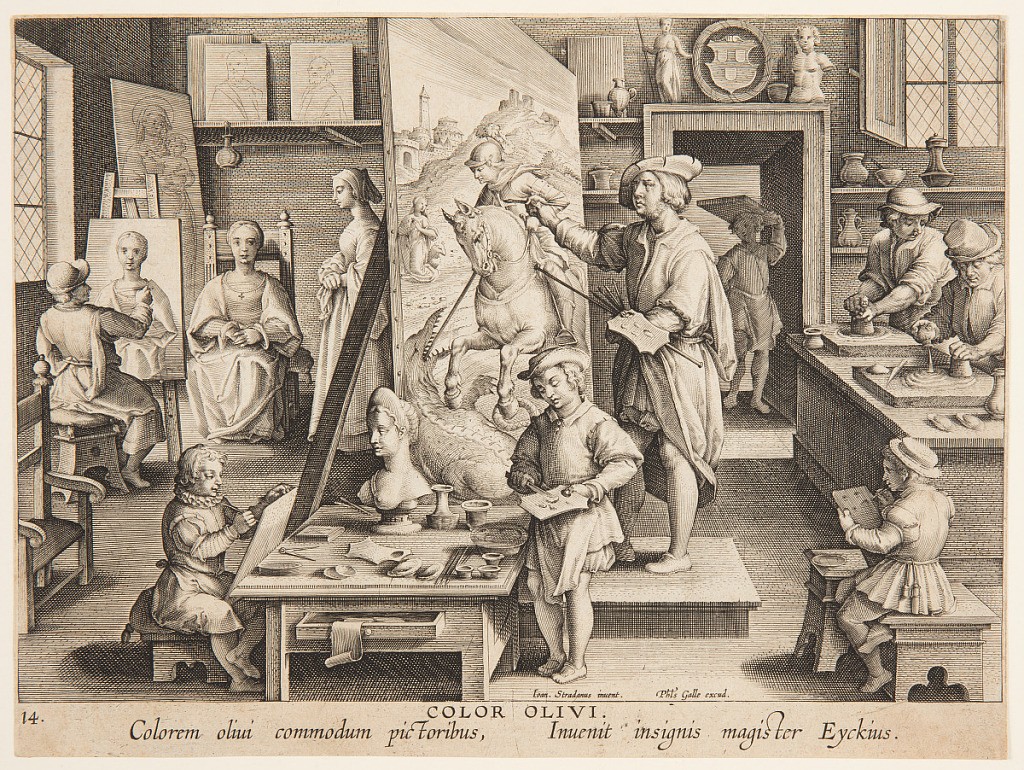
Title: Color Olivi (Invention of Oil Painting), plate 14 in the Nova Reperta (New Inventions of Modern Times)
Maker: Jan van der Straet, called Stradanus, Flemish, 1523–1605
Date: ca. 1596
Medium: Engraving on laid paper
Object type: Print
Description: A busy art studio, with a group of artists and students at work. At the center, a painter works on a large canvas where an image of St. George and the Dragon is visible. Assistants prepare pigment. A student in the foreground copies a sculpture; another painter at background left portrays a seated woman from life.